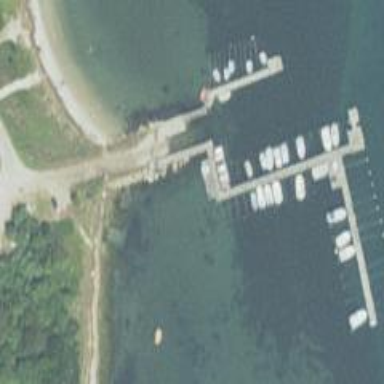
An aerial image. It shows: Man-made pier.